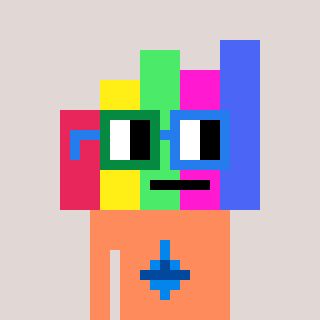
a pixel art character with square green and blue glasses, a bar chart-shaped head and a peachy-colored body on a warm background